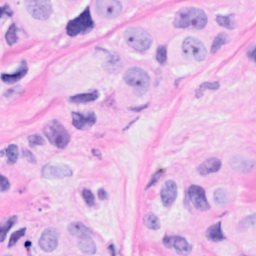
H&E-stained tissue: Breast